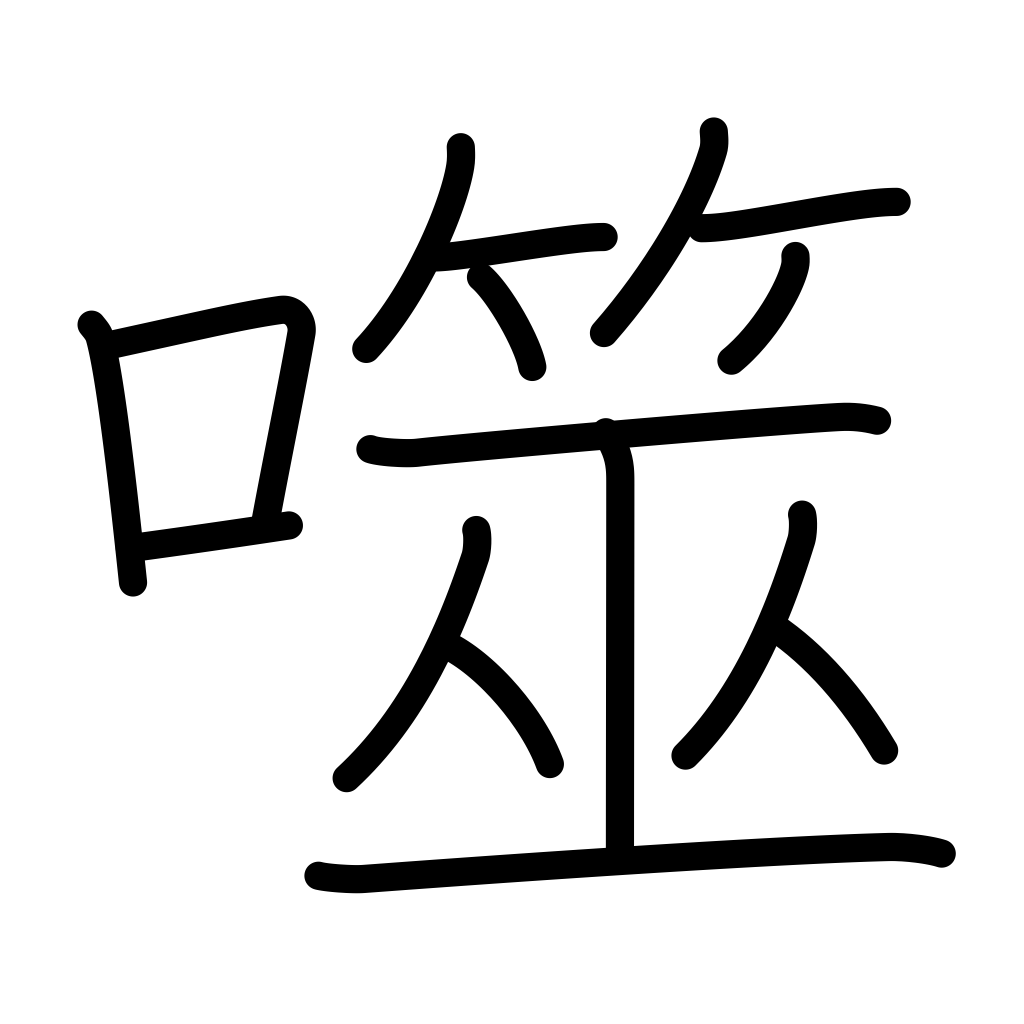
Meaning: bite